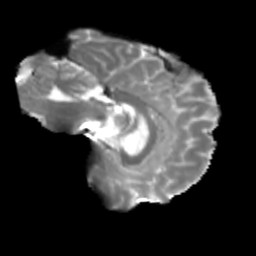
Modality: T2w
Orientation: sagittal
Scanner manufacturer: siemens
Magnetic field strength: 3 T
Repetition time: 4 s
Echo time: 0.0594 s